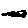
Label: car